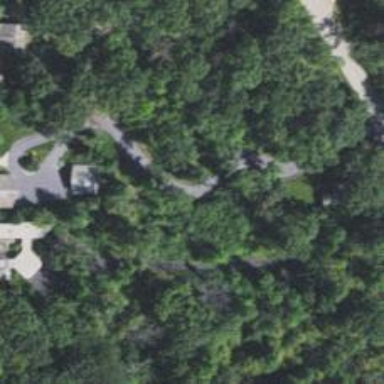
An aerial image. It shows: Driveway leading to service road.